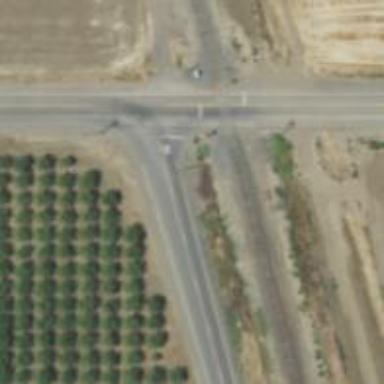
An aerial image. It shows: Stop road.